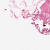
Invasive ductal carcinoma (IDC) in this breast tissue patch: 0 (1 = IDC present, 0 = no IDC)